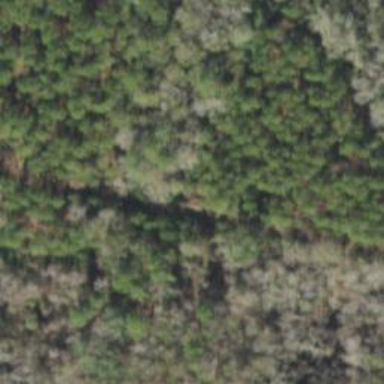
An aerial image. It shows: Forest dominated by needle-leaved trees.